Question: I'm trying to create a simple <URL> and "Sidebar Content" should be in the column to the left of "Ace Editor Demo":

You may also visit the <URL>.
It'd make me very happy if someone could point out why my intended 2 column layout isn't working as intended. I've tested with Chromium 28.0.1500.71 and Firefox 23.0.
# Code
## Styling
This is the application's style sheet (written in <URL>:
'''
menu-background = #272F32
menu-color = #DAEAEF
padding-horizontal = 3em
padding-vertical = 1em
padding-top = 35px
.content
border-radius: 10px
margin-top 39px
background-color white
padding-left 0px
padding-right 0px
// padding-top padding-vertical
padding-bottom padding-vertical
.content-ribbon
background-color white
//padding-left padding-horizontal
//padding-right padding-horizontal
#sidebar
padding-left: 20px
padding-top: padding-top
#editor-container
padding-top: padding-top
border-left: 1px solid
padding-left: padding-horizontal
height: 600px
& > h1
margin-top: 0
.ace_editor
width: 700px
height: 500px
#menu
background-color menu-background
.pure-menu-heading
//padding-left: 40px
//padding-right: 7px
// width: 170px
color white
li
a
color menu-color
&:hover
background-color rgb(51, 51, 51)
&.pure-menu-selected
a
-webkit-box-shadow inset 0 3px 8px rgba(0, 0, 0, 0.125)
-moz-box-shadow inset 0 3px 8px rgba(0, 0, 0, 0.125)
box-shadow inset 0 3px 8px rgba(0, 0, 0, 0.125)
background-color: #111111
color rgb(220, 220, 220)
footer
//margin-top 5em
margin-top 0px
border-top 1px solid menu-background
padding 1em
color black
text-align center
font-size 80%
'''
## HTML
The application's HTML, an Angular template (angular.html) and a partial (partials/home.html); you may notice the root div defines a Pure responsive grid (class 'pure-g-r'), the columns are defined through classes 'pure-u-1-5' (left column) and 'pure-u-4-5' (right column):
### angular.html
'''
<div class="content pure-g-r" data-ng-controller="MeteorCtrl">
<header class="pure-u-1">
<nav id="menu" class="pure-menu pure-menu-open pure-menu-fixed pure-menu-horizontal">
<div class="pure-u-1-5">
<div class="pure-menu-heading">Meteor-Ace</div>
</div>
<ul class="pure-u-4-5">
<li data-ng-repeat="menuItem in menuItems">
<a href="{{menuItem.address}}">{{menuItem.name}}</a>
</li>
</ul>
</nav>
</header>
<article id="content" class="pure-u-1">
<div class="pure-g-r content-ribbon">
<div class="pure-u-1">
<div data-ng-view></div>
</div>
</div>
<footer class="pure-u-1">
Made with the excellent <a href="http://meteor.com/">Meteor</a> framework and
<a href="http://meteor.com/">AngularJS</a>. ©️ 2013 Arve Knudsen
</footer>
</article>
</div>
'''
### partials/home.html
'''
<div class="pure-u-1-5">
<div id="sidebar">Sidebar Content</div>
</div>
<div class="pure-u-4-5">
<div id="editor-container">
<h1><a href="http://ace.c9.io/">Ace</a> Editor Demo</h1>
<!--<div data-ui-ace></div>-->
</div>
</div>
'''
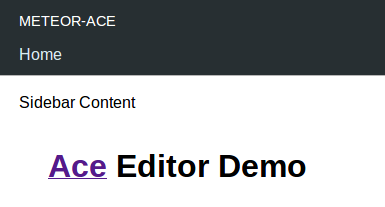
Answer: As it turns out, the problem was that I nested grid columns within columns (oops). The following HTML is rectified and doesn't exhibit any layout problems:
### angular.html
'''
<div class="content pure-g-r" data-ng-controller="MeteorCtrl">
<header>
<nav id="menu" class="pure-menu pure-menu-open pure-menu-fixed pure-menu-horizontal">
<div class="pure-u-1-5">
<div class="pure-menu-heading">Meteor-Ace</div>
</div>
<ul class="pure-u-4-5">
<li data-ng-repeat="menuItem in menuItems">
<a href="{{menuItem.address}}">{{menuItem.name}}</a>
</li>
</ul>
</nav>
</header>
<article id="content">
<div class="content-ribbon">
<div data-ng-view></div>
</div>
<footer class="pure-u-1">
Made with the excellent <a href="http://meteor.com/">Meteor</a> framework and
<a href="http://meteor.com/">AngularJS</a>. ©️ 2013 Arve Knudsen
</footer>
</article>
</div>
'''
### partials/home.html
'''
<div class="pure-u-1-5">
<div id="sidebar">Sidebar Content</div>
</div>
<div class="pure-u-4-5">
<div id="editor-container">
<h1><a href="http://ace.c9.io/">Ace</a> Editor Demo</h1>
<div data-ui-ace></div>
</div>
</div>
'''